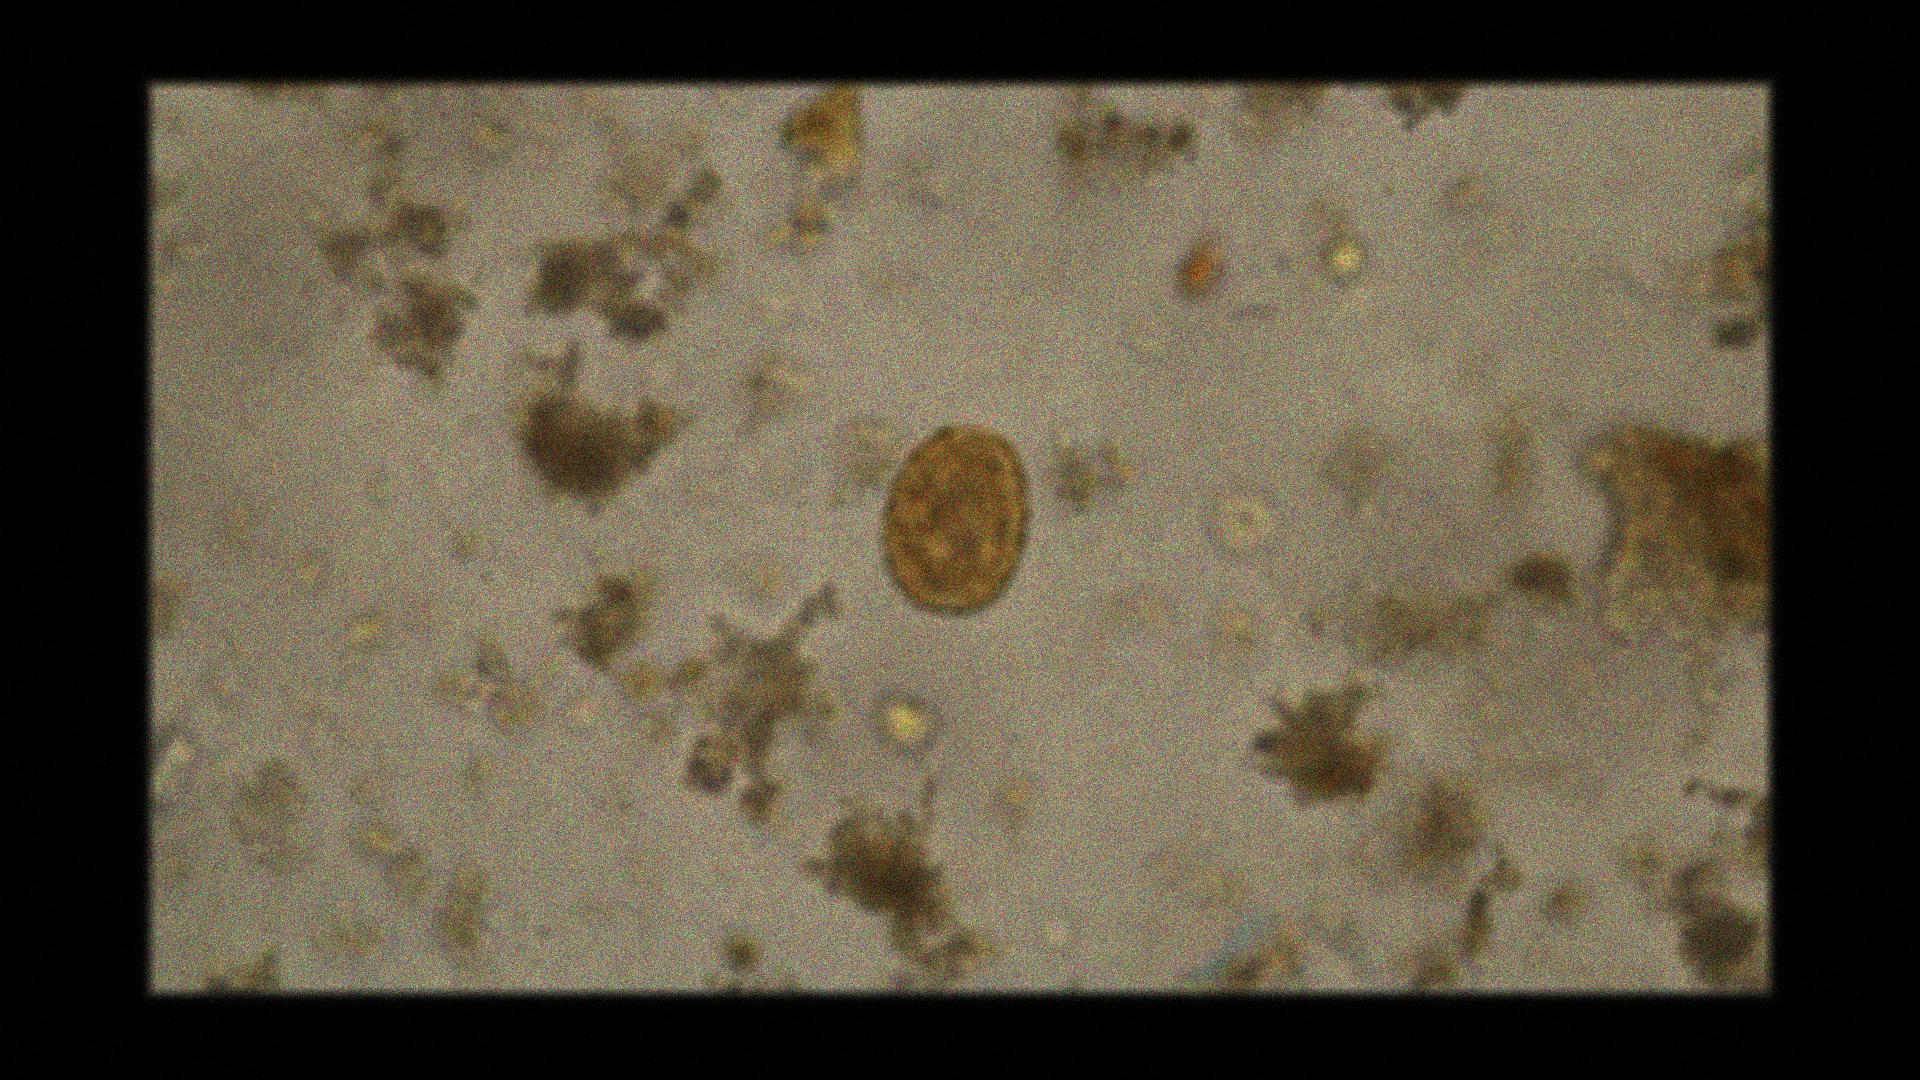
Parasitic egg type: Ascaris lumbricoides